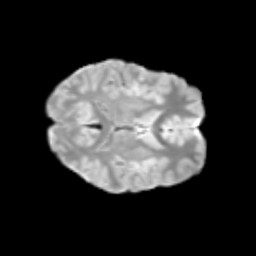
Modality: T2w
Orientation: axial
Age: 12
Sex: male
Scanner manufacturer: siemens
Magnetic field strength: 3 T
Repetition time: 3.8 s
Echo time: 0.07 s